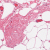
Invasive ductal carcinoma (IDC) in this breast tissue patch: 0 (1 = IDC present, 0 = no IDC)